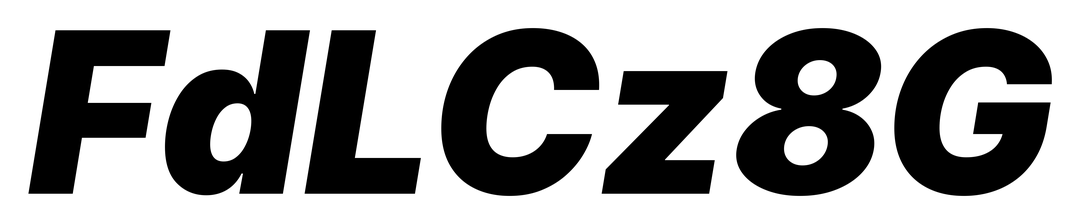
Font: Inter-Italic_Black_Italic